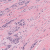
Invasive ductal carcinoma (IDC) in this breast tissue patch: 1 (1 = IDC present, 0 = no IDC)